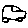
Label: car